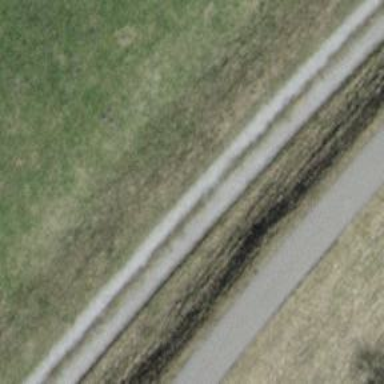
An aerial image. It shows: Gravel track with grade2 quality.